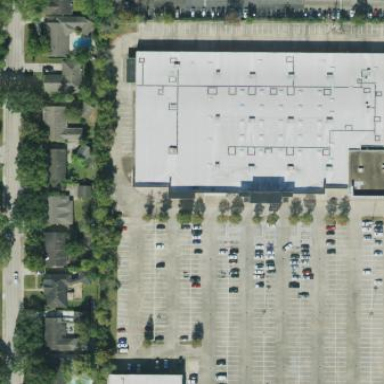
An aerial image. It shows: Retail building.